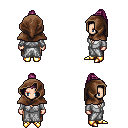
a pixel art fantasy rpg character, female body template, human, light skin, white robe, robe skirt, pink long topknot hairstyle, cloth hood, gold boots, four views (front, back, left, right), 2x2 character sprite sheet, small pixel art, hard edges, no anti-aliasing